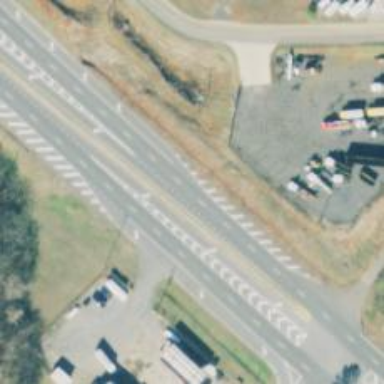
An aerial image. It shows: Asphalt road classified as primary highway with expressway characteristics.